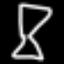
Label: hourglass